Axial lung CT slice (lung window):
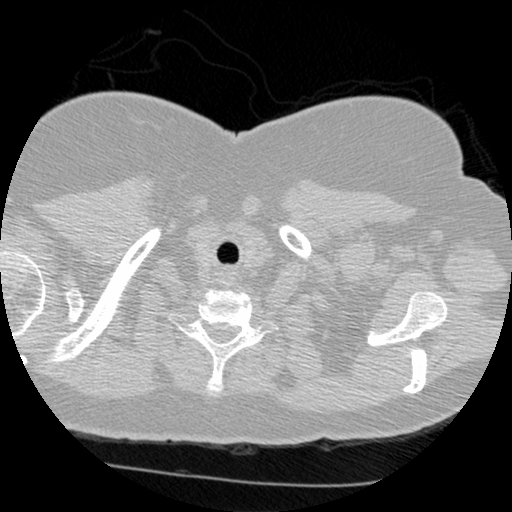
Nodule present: no